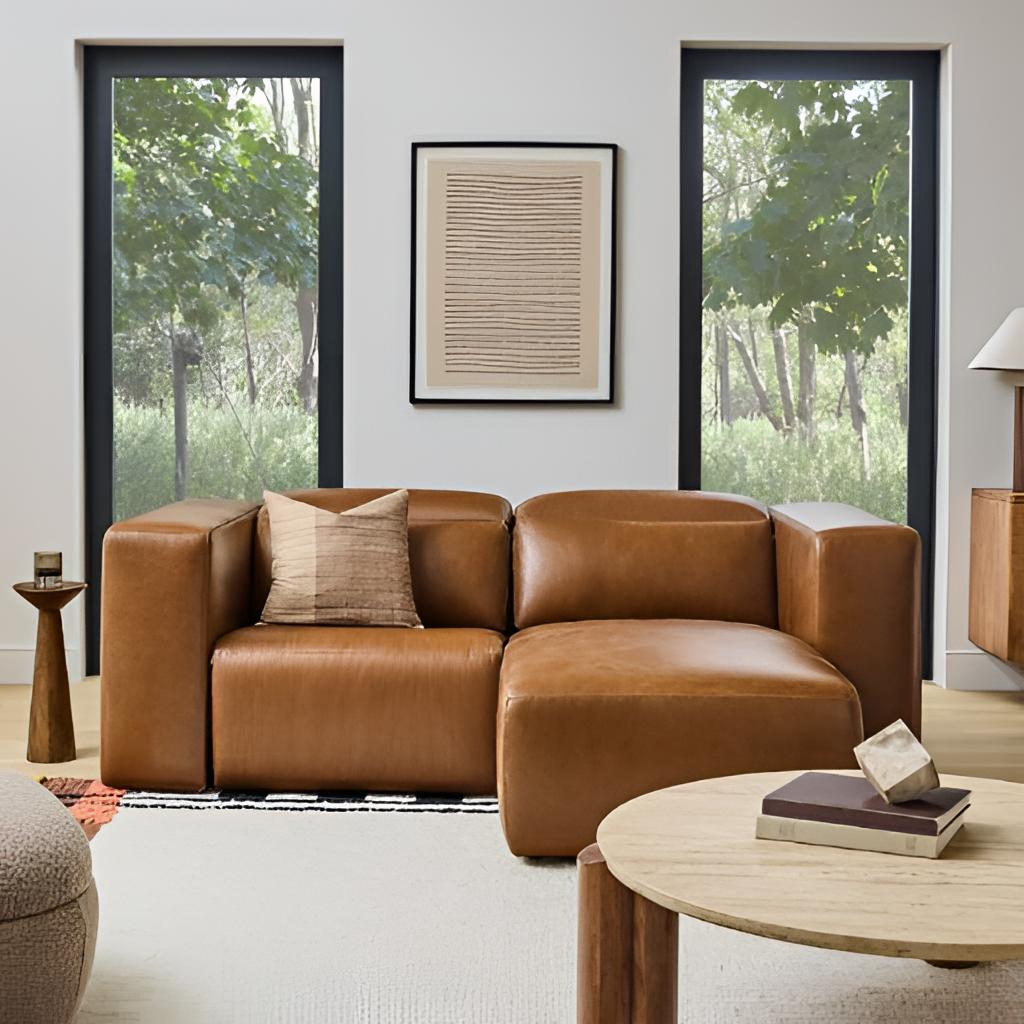
leather sofa, living room, contemporary, beige wood flooring, with plank pattern, paint wallpaper, with solid pattern